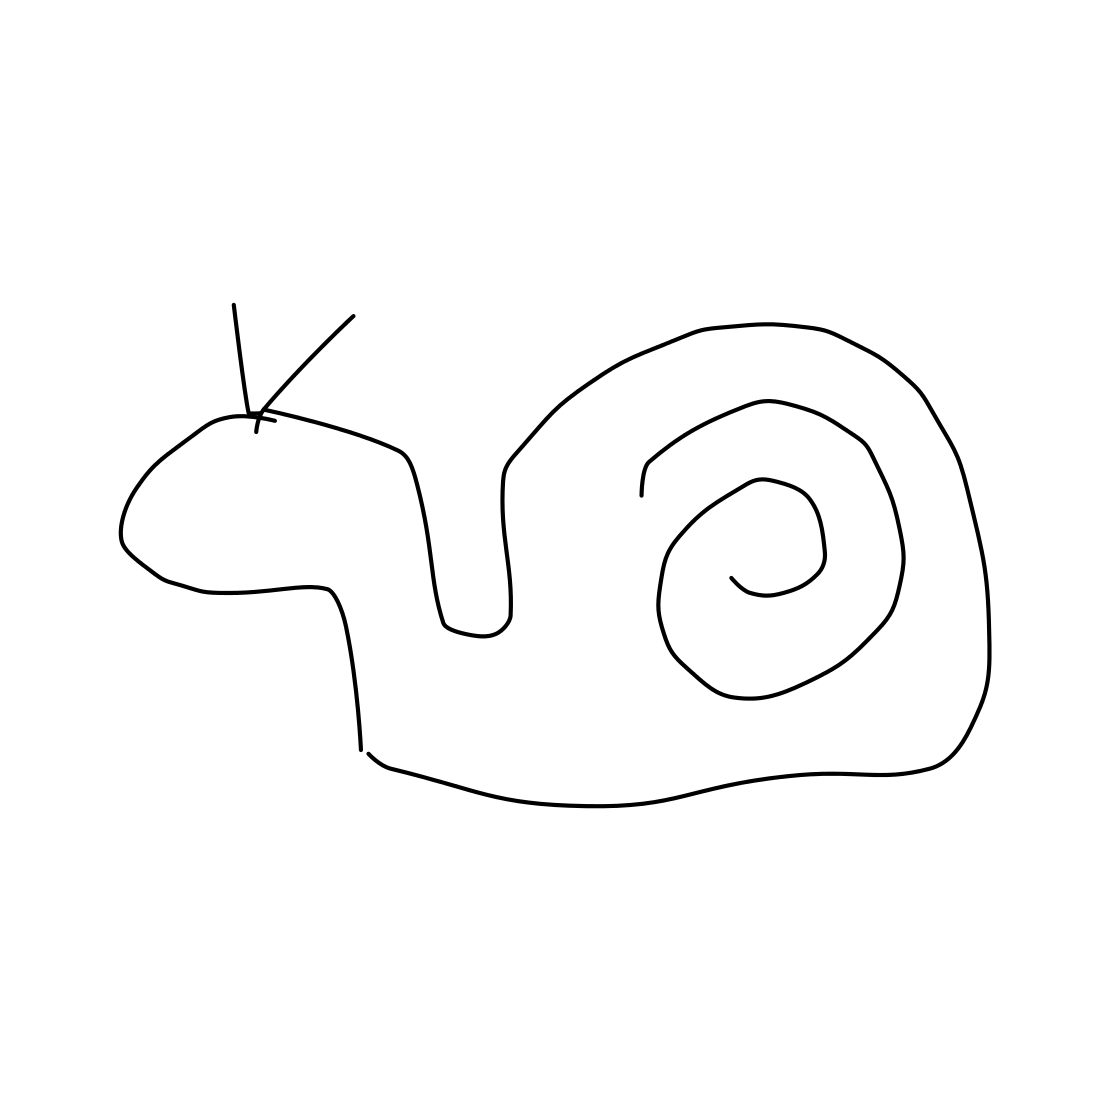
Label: snail